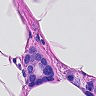
Metastatic tissue present: yes